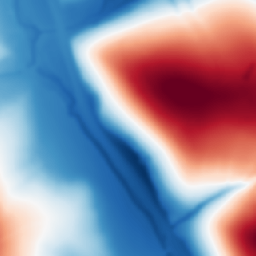
Category: multiscale
Decomposition family: dog_multiscale
Decomposition parameters: sigma_ratio: 2
n_scales: 6
base_sigma: 2
Upsampling method: nearest
Upsampling parameters: scale: 8
Upsampling scale: 8